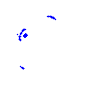
Particle: proton